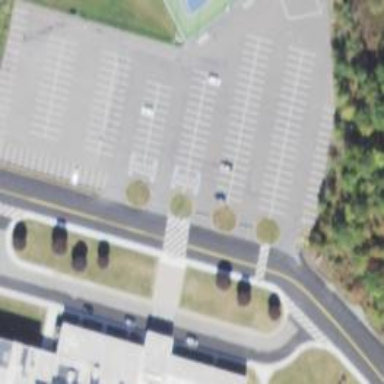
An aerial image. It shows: Parking space.